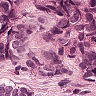
Metastatic tissue present: yes